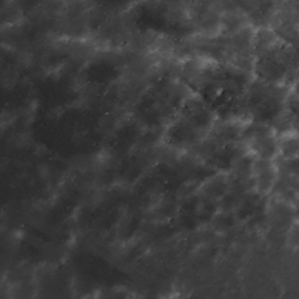
Label: non_frost